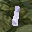
Label: 1